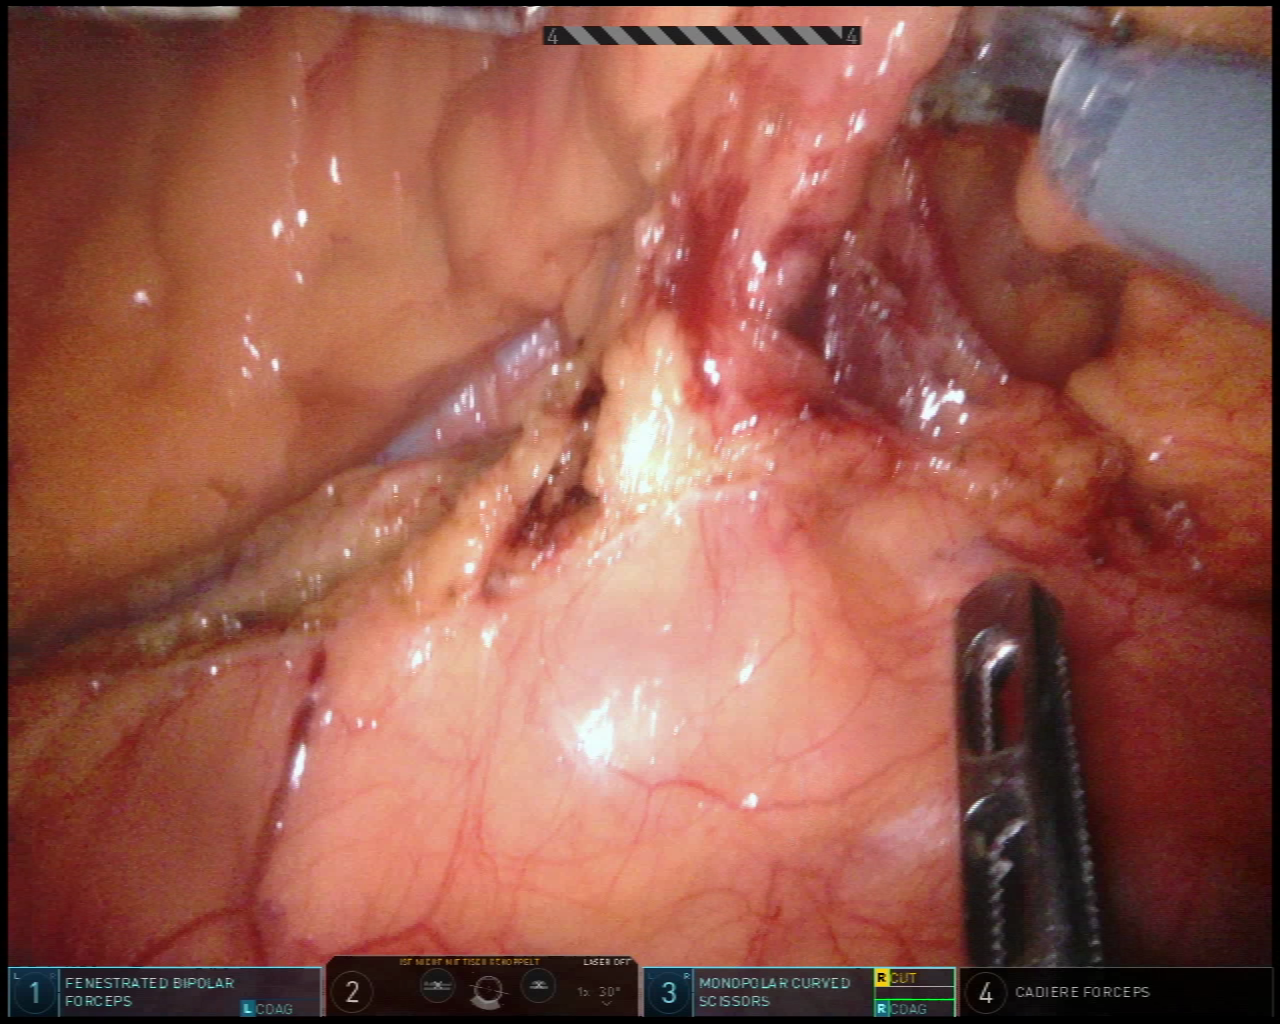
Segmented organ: inferior_mesenteric_artery
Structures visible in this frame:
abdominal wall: no
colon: no
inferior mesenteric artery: yes
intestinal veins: yes
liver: no
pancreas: no
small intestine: no
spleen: no
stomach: no
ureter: no
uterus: no
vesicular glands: no